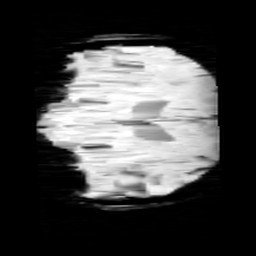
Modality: minIP
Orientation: coronal
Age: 12
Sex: female
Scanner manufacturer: siemens
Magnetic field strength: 3 T
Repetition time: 0.027 s
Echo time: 0.02 s